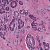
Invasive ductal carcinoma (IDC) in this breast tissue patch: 1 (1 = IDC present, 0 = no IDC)